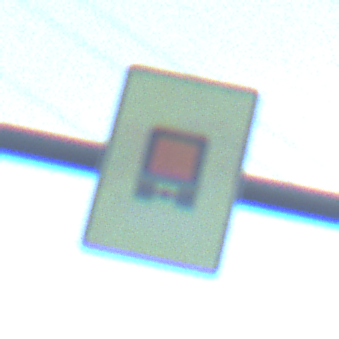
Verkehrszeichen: KennzeichnungspflichtigeFahrzeugeGefaehrlicheGueterOhnePfeilsymbol
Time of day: SunriseSunset
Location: Outdoor (RoadRail)
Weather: Clear
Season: NotSpecified
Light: Natural